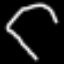
Label: diamond